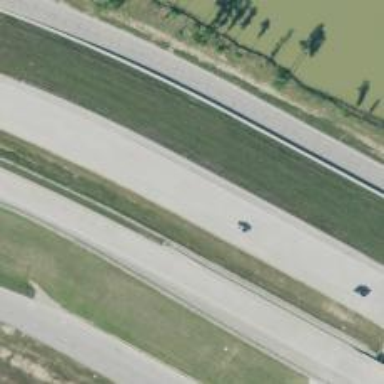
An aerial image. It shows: View of motorway.